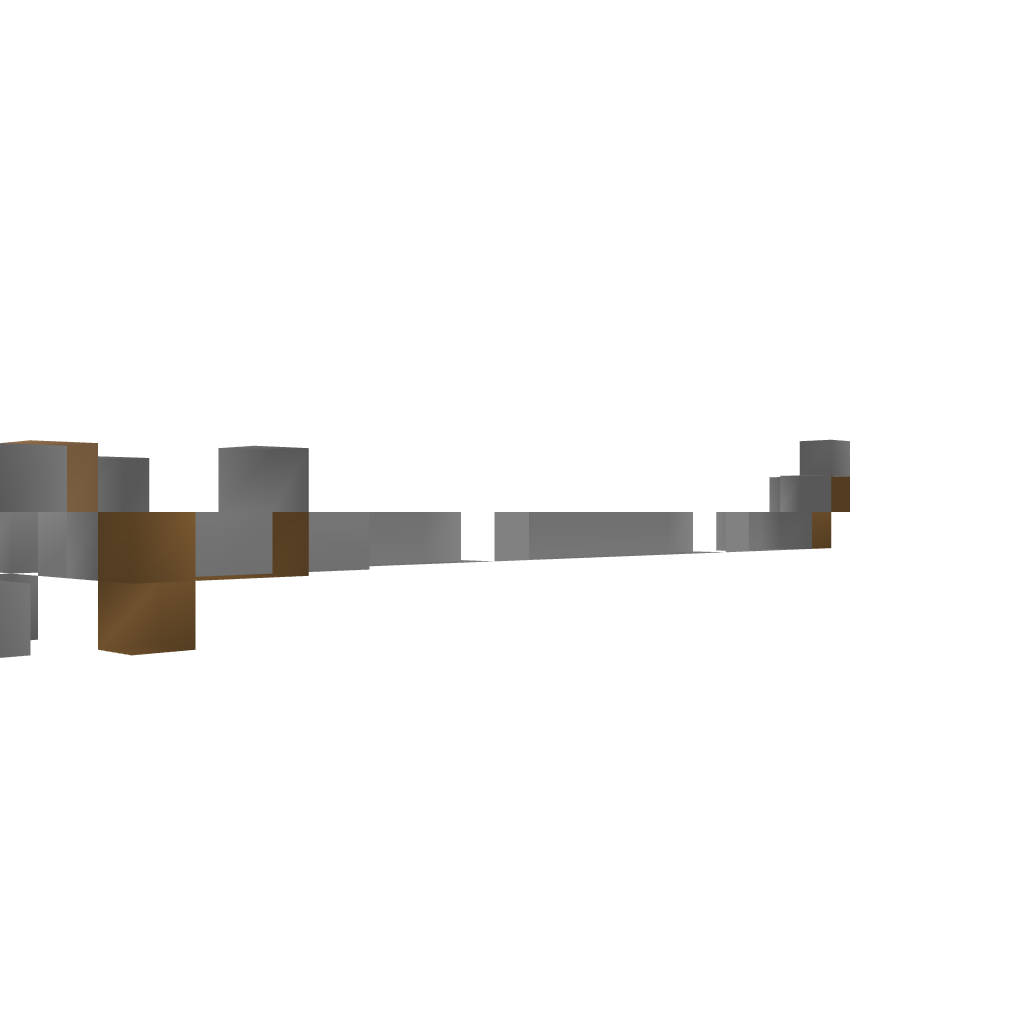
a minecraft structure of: simple row furnaces bad low quality